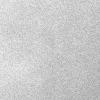
Atmospheric dust classification: dusty